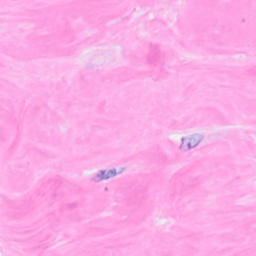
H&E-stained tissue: Breast